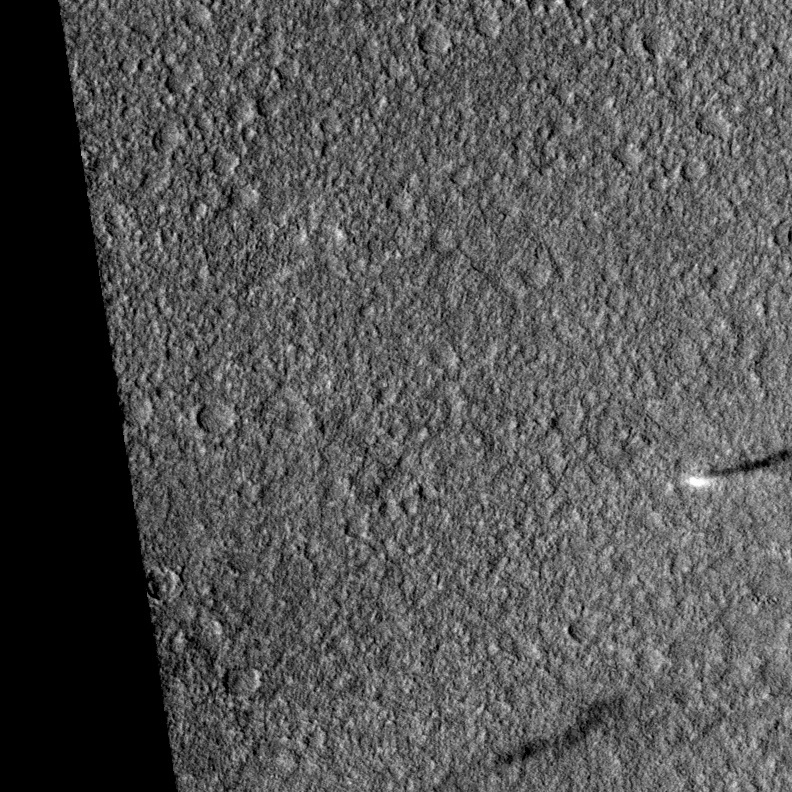
Label: dustdevil